Field crop: maize
Growth stage: 2
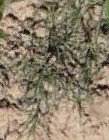
Species: salsola